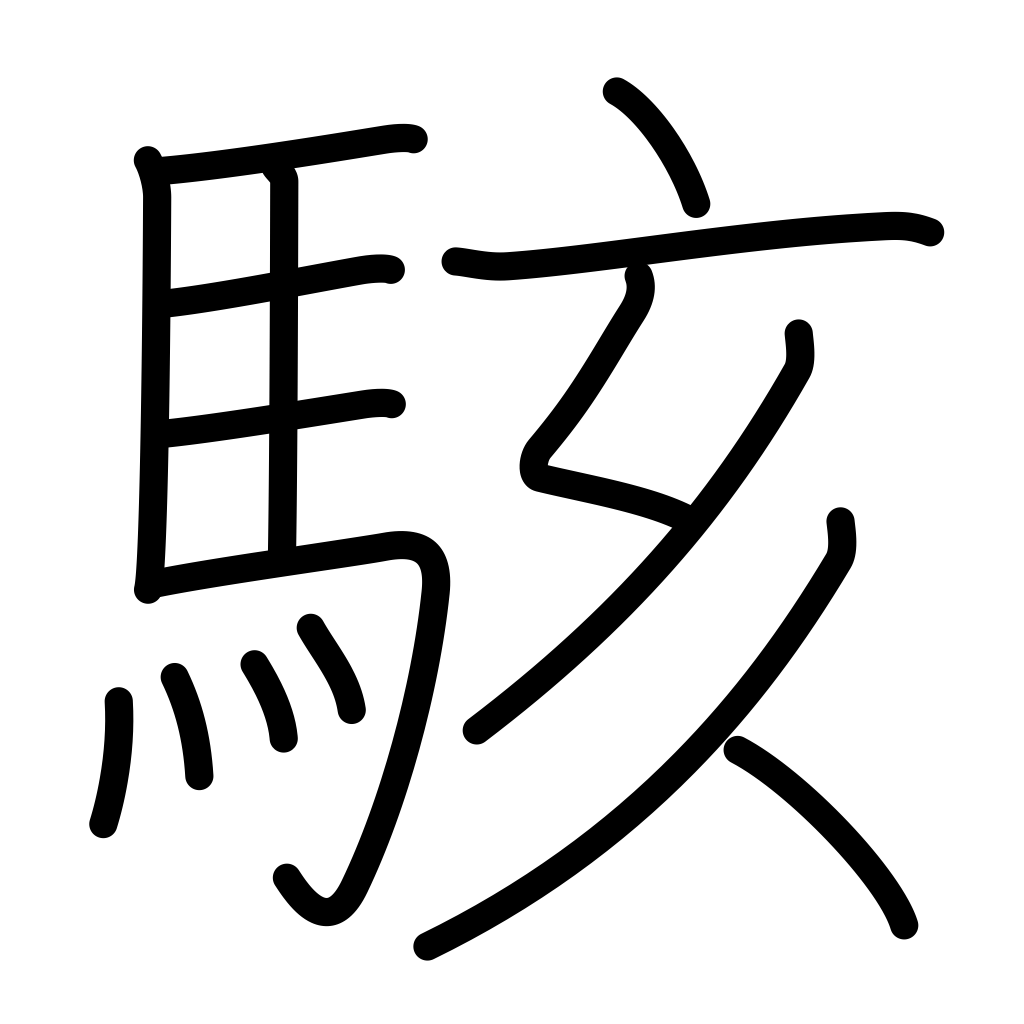
Meaning: be surprised